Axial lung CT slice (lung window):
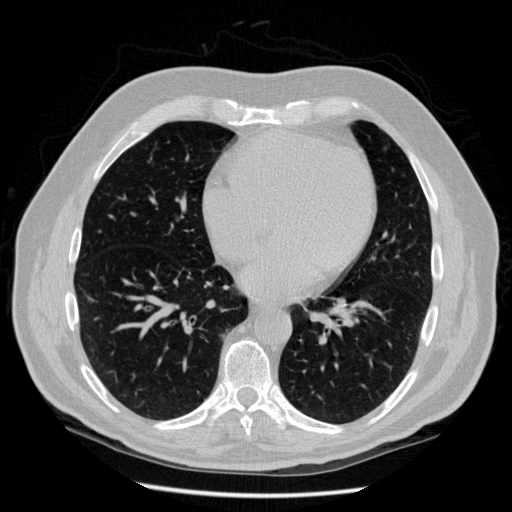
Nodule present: no